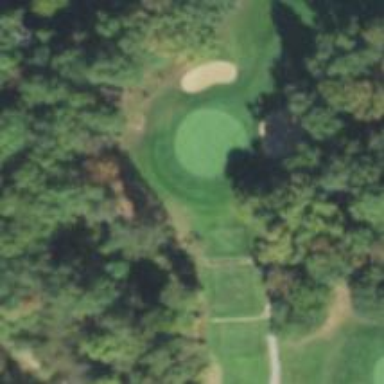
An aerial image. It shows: View of golf hole.